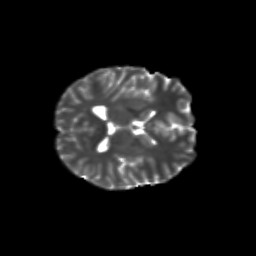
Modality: T2w
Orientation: axial
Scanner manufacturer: siemens
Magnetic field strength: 3 T
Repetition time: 9.2 s
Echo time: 0.084 s